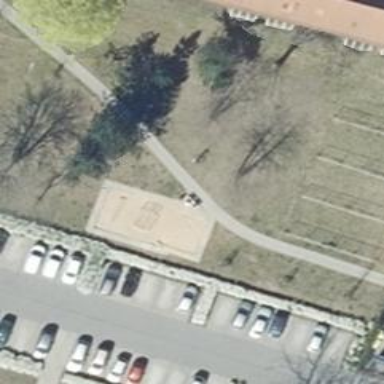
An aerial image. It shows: Playground area for leisure activities on the land.